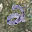
Label: 2